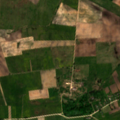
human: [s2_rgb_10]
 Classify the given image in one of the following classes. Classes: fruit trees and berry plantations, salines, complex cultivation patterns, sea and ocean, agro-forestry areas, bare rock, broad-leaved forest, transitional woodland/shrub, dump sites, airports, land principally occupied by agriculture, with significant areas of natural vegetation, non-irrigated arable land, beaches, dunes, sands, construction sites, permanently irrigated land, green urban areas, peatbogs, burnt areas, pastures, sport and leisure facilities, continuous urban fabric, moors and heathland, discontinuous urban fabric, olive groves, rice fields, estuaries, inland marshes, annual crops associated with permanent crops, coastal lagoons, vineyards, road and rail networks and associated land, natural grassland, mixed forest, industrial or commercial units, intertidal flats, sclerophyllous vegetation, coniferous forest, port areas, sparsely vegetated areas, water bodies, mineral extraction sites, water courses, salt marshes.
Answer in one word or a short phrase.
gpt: non-irrigated arable land, pastures, complex cultivation patterns